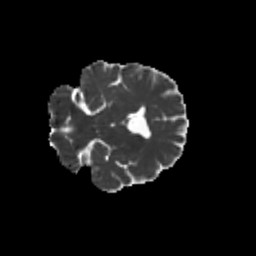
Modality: MD
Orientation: coronal
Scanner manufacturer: siemens
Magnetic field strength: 3 T
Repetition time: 9.2 s
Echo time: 0.084 s